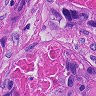
Metastatic tissue present: yes